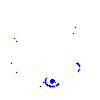
Particle: electron